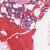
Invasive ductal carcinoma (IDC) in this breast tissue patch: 0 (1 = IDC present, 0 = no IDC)